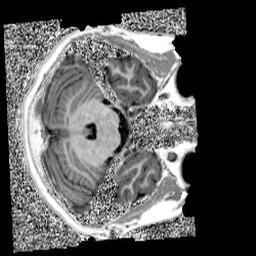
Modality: UNIT1
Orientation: axial
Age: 11
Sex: female
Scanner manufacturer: siemens
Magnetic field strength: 3 T
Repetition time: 4 s
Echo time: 0.00303 s